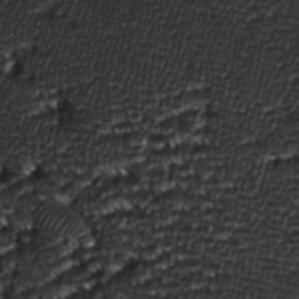
Label: frost